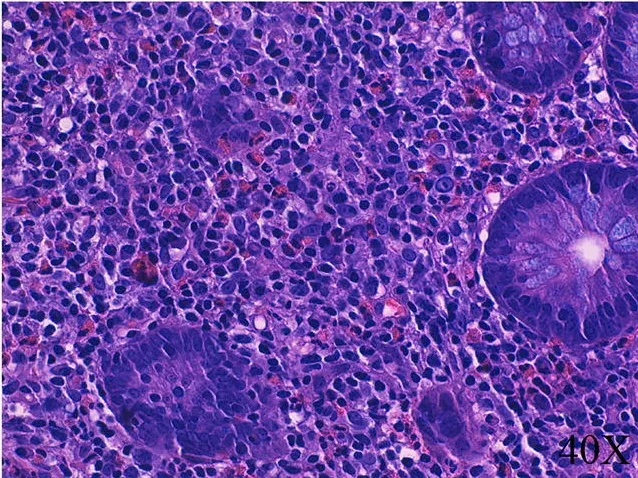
C; (Hematoxylin and Eosin, x40): this is an atrophic field where the linfomonocytic and eosinophil granulocitic infiltrate disrupt the glandular structures evocating atrophy and reactive changes.
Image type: pathology (h&e)